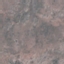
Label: HerbaceousVegetation